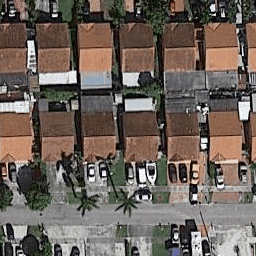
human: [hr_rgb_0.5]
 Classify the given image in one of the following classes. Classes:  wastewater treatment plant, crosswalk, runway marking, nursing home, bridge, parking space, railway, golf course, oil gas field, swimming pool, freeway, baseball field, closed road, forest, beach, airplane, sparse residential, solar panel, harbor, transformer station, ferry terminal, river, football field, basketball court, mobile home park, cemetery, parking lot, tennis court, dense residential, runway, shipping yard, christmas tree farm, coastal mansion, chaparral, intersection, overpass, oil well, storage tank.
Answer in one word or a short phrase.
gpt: dense residential